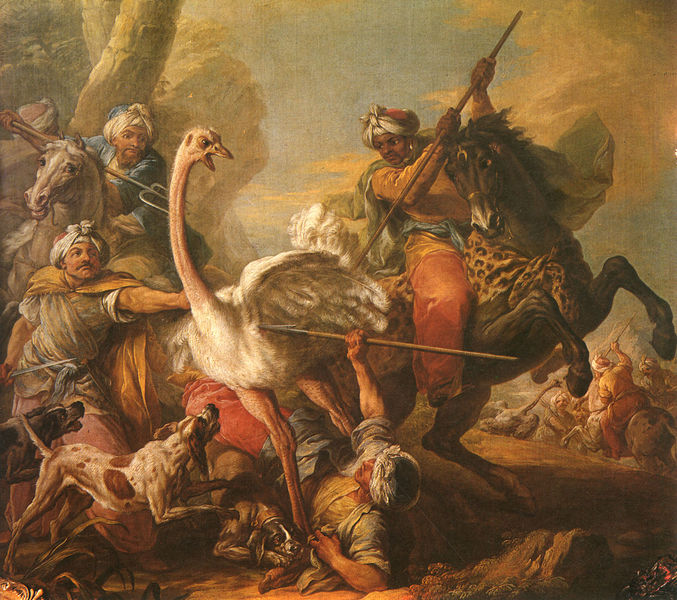
Titel: Die Straussenjagd
Künstler: Carle van Loo
Institution: Amiens, Musée de Picardie
Schlagwörter: baum, blau, felsen, gemälde, himmel, kampf, umhang, vogel, wolken, männer, hund, hunde, tiere, barock, federn, stamm, rokoko, pferd, pferde, reiter, fell, liegen, fels, krieg, schlacht, strauss, exotik, orient, waffen, jagd, schimmel, zacken, jäger, dramatik, sturz, lanzen, speere, töten, turban, gabel, stürzen, sultan, dreizack, strausse, vogel strauss, jäher